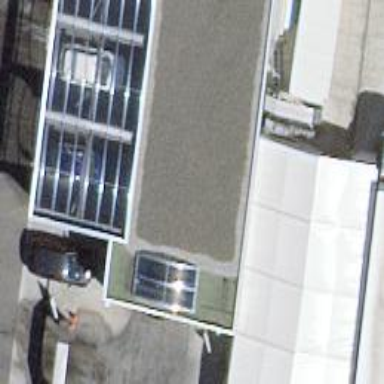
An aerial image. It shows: Car wash facility.